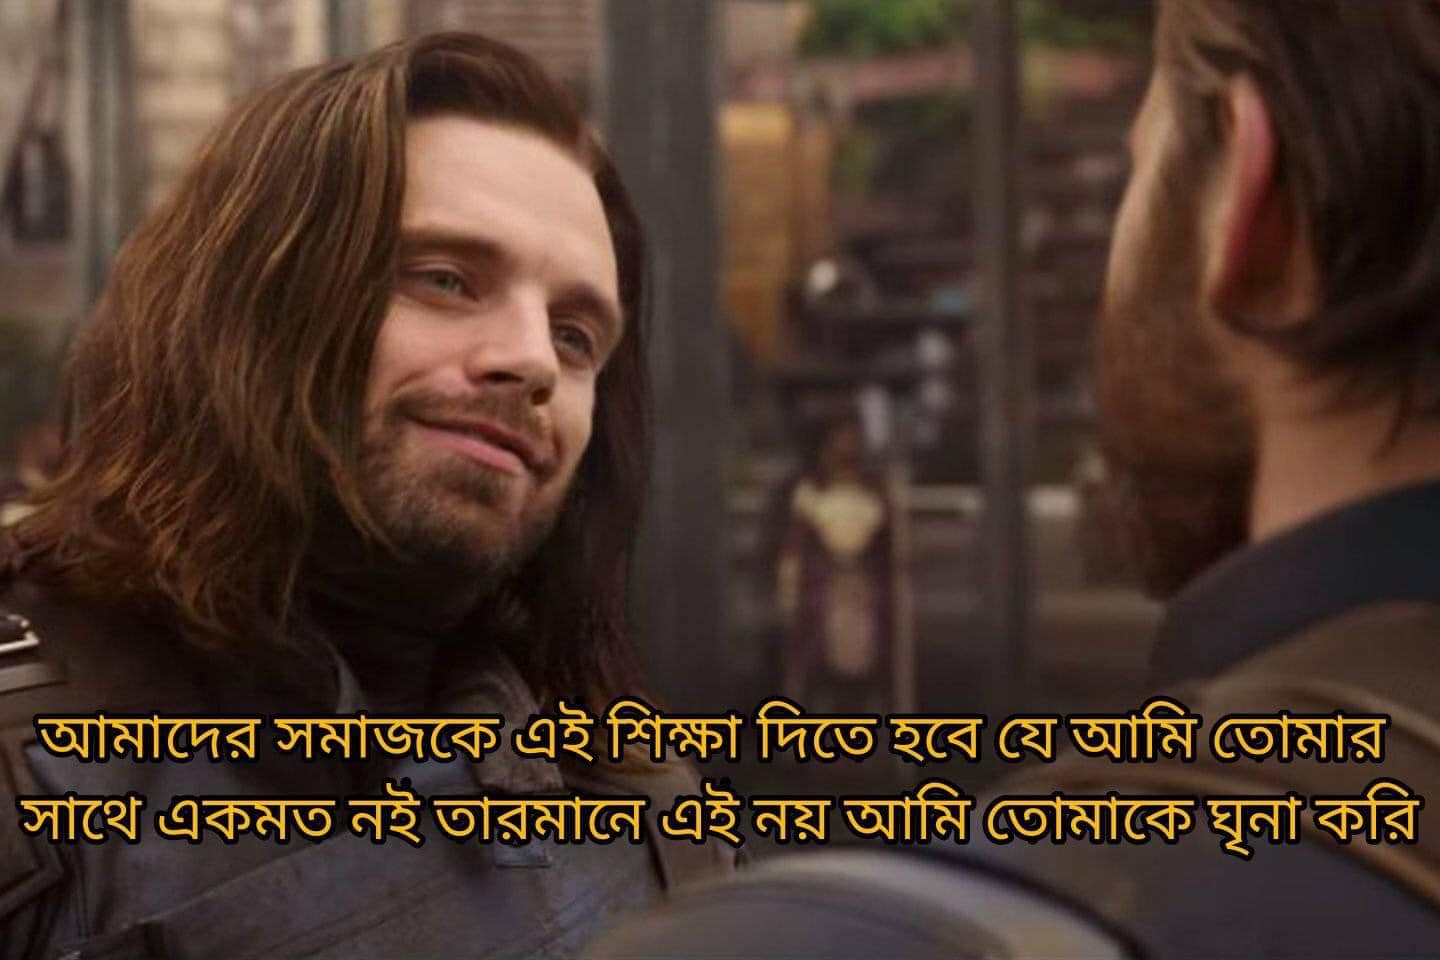
Caption: আমাদের সমাজকে এই শিক্ষা দিতে হবে যে আমি তোমার সাথে একমত নই তারমানে এই নয় আমি তোমাকে ঘৃণা করি
Label: non-hate